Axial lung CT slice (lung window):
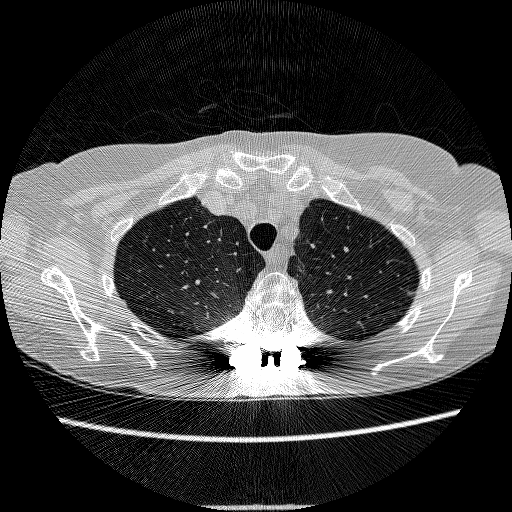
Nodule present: yes
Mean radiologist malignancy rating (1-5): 2